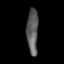
Tissue: lung
Cell type: T cells
Senescence score: 0.2051
Nuclear area (px): 511
Mean DAPI intensity: 92.094